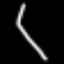
Label: diamond